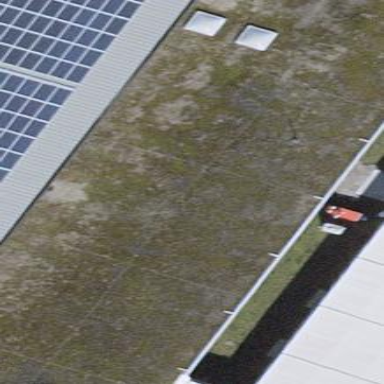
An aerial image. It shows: View of roof of building.